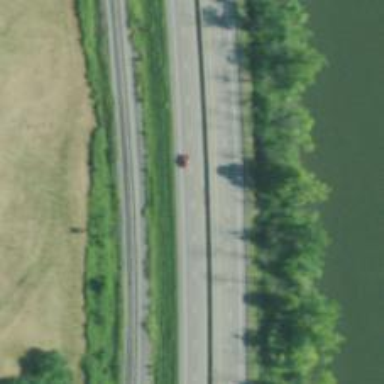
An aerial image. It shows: Trunk highway with expressway features.